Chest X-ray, AP view. Patient: 58 years old, sex M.
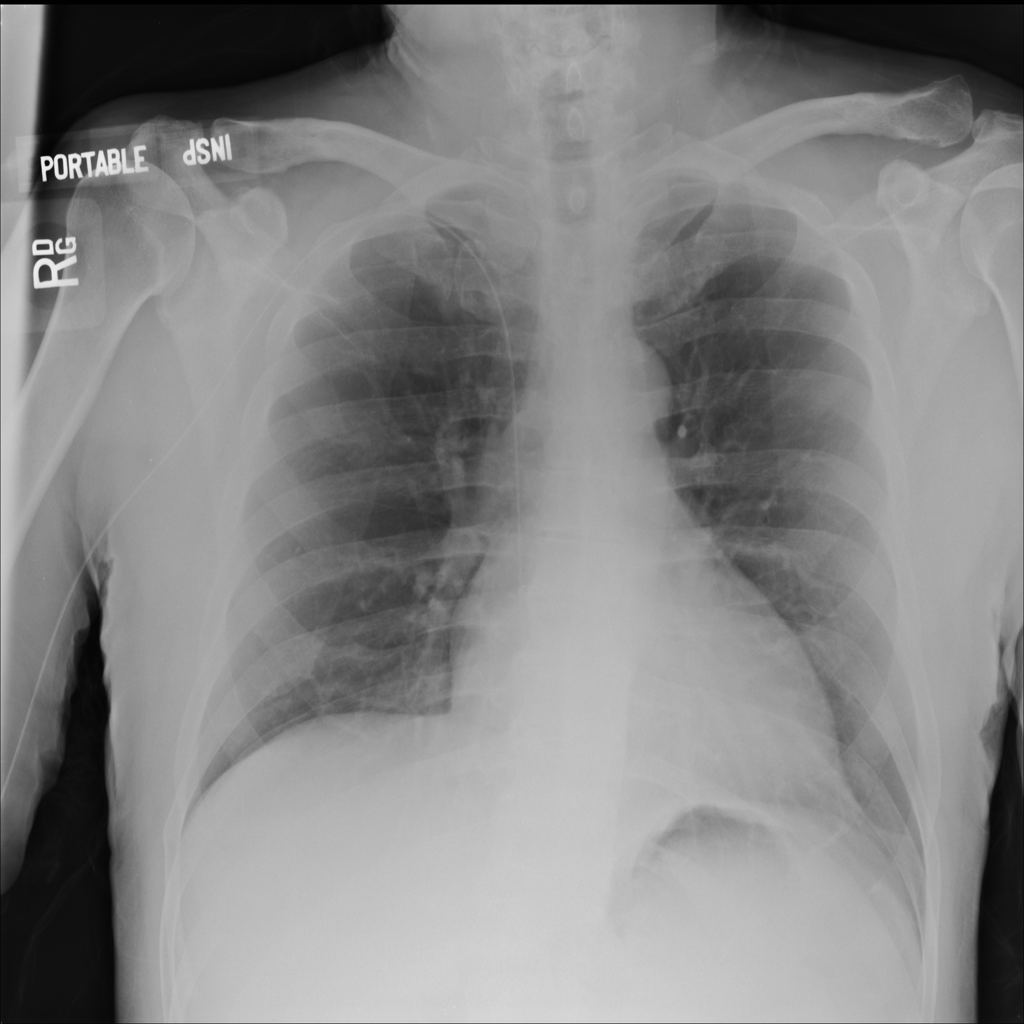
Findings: No Finding